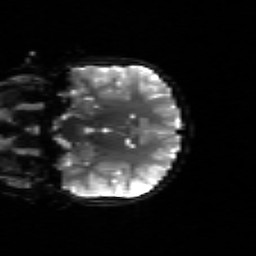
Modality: sbref
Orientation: coronal
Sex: male
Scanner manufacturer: siemens
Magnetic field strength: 3 T
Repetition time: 5 s
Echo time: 0.071 s